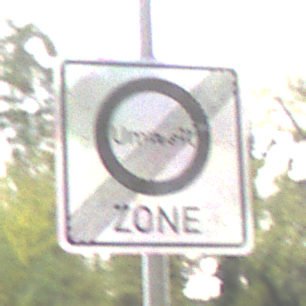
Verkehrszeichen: EndeUmweltzone
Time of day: MorningAfternoon
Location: Outdoor (Nature)
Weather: Overcast
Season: Autumn
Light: Natural